Interaction volume radius: 5 \u00c5
Interaction volume height: 25 \u00c5
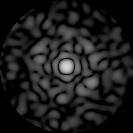
Disorder parameter: 0.8169